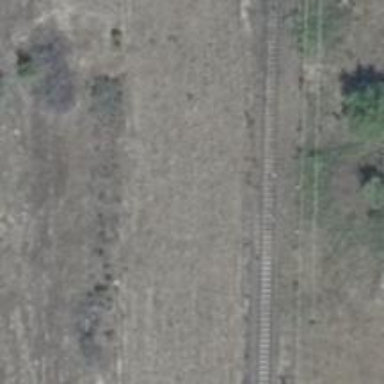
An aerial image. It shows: Abandoned railway yard is depicted.